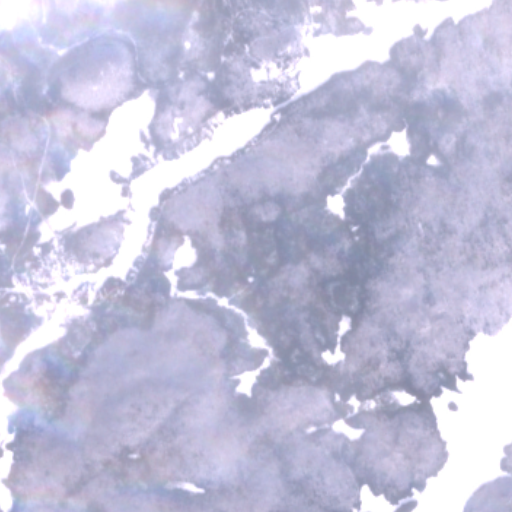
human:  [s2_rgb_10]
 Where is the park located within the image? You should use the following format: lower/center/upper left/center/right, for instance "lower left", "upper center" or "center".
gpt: The park is located in the center left of the image.
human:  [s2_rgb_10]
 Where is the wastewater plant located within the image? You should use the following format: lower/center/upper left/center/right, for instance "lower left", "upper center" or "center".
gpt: The wastewater plant is located in the upper center of the image.
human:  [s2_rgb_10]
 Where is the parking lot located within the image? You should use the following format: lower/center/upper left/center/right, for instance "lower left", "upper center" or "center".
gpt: There is no parking lot in the image.